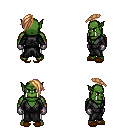
a pixel art fantasy rpg character, male body template, orc, green skin, gray robe, white pants, light blonde long mohawk hairstyle, metal gloves, brown slippers, four views (front, back, left, right), 2x2 character sprite sheet, small pixel art, hard edges, no anti-aliasing